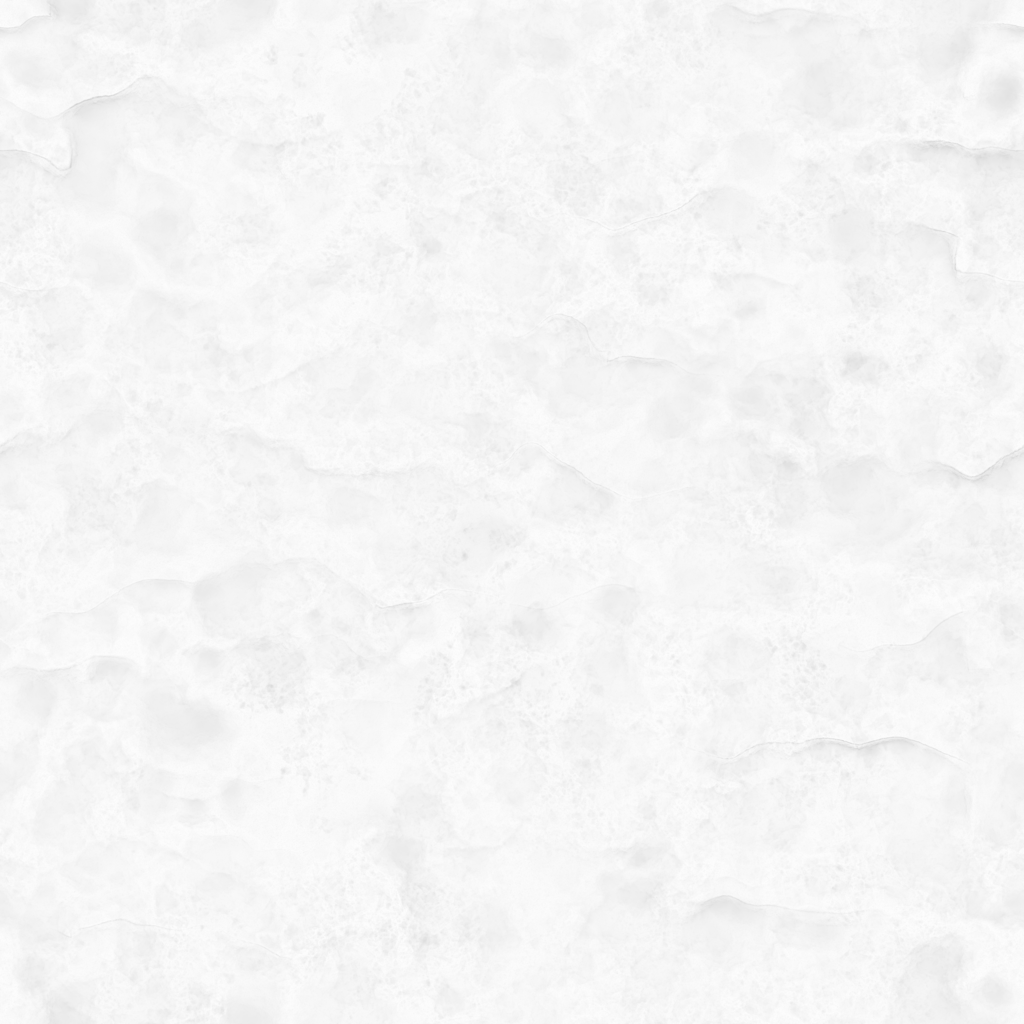
Texture map type: AmbientOcclusion